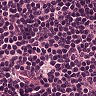
Metastatic tissue present: no